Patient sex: M
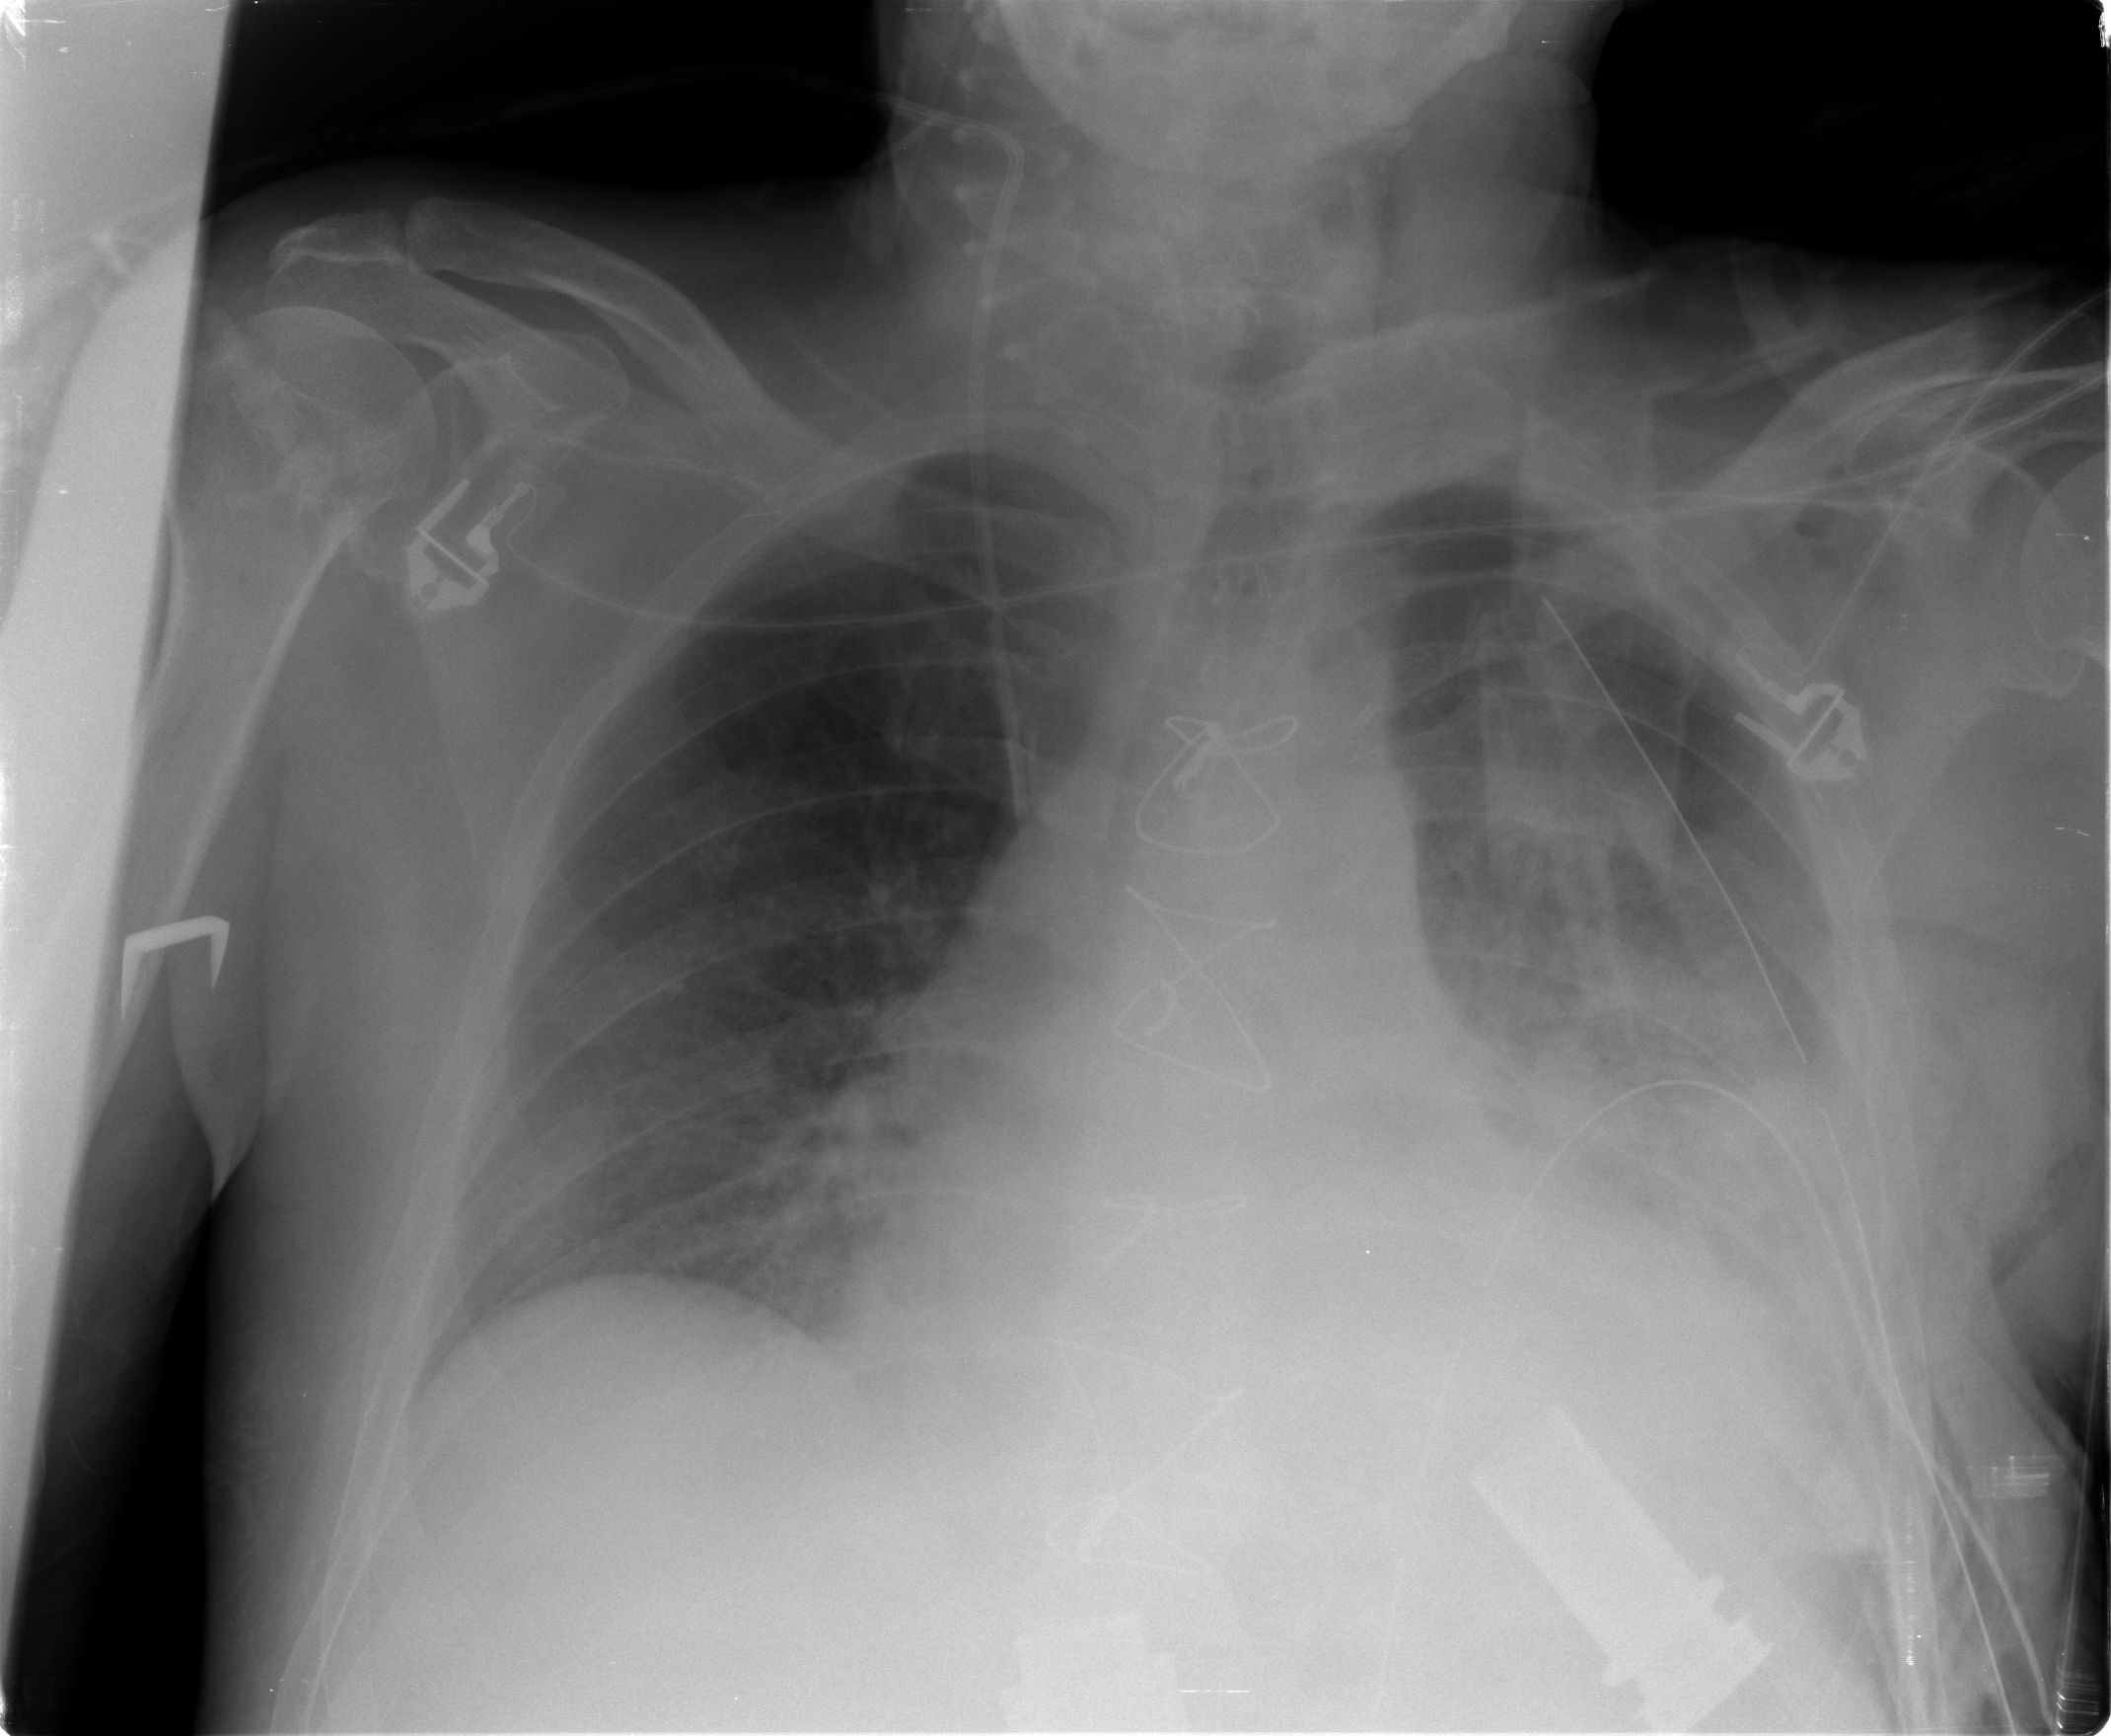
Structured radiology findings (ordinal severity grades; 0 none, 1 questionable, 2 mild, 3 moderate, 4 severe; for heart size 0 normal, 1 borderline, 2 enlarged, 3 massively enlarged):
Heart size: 2
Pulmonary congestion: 0
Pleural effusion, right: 0
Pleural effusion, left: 1
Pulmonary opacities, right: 0
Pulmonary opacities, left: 3
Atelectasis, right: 0
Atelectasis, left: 3